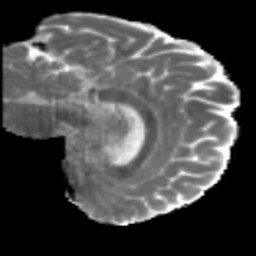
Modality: MD
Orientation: sagittal
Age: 46
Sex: male
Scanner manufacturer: siemens
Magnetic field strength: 3 T
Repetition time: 5 s
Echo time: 0.092 s